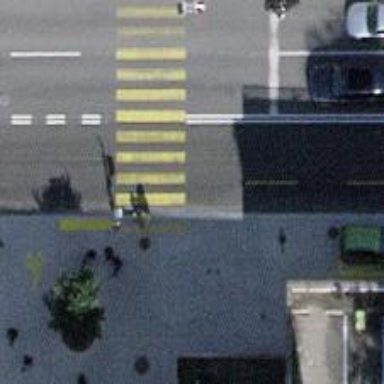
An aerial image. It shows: Concrete sidewalk.